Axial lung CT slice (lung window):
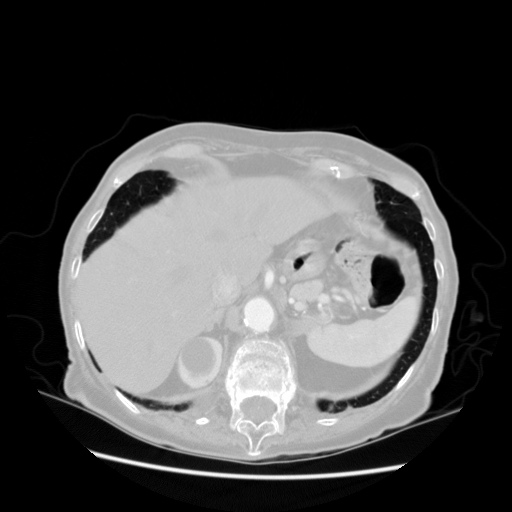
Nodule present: no